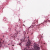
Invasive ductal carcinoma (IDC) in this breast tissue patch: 0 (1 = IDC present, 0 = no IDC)